Question: I want to disable few columns while editing but those columns will be enabled while adding through navGrid Add.
I am using below code:
'''
colModel: [
{ name: 'Menu_Key_Nm', index: 'Menu_Key_Nm', align: 'left', width: 200, sortable: false, editable: true, editrules: { required: true } },
{ name: 'Menu_Display_Nm', index: 'Menu_Display_Nm', align: 'left', width: 200, sortable: false, editable: true, editrules: { required: true } },
{ name: 'Category', index: 'Category', align: 'left', width: 200, sortable: false, editable: true, editrules: { required: true }, edittype: 'select', editoptions: { dataUrl: '@Url.Action("GetCategoryList", "Admin")'} },
]
'''
In navGrid edit option I am writing the below code:
'''
//edit
{
beforeShowForm: function (form) {
$("#tr_Menu_Key_Nm").attr("disabled", "true");
$('#tr_Category').attr("disabled", "true");
}
url: '@Url.Action("Update")',
closeAfterEdit: true
},
//Add option
{
beforeShowForm: function (form) {
$("#tr_Menu_Key_Nm").attr("disabled", "false");
$('#tr_Category').attr("disabled", "false");
}
}
'''
But I am getting above columns disabled while adding after edit.
Any help is much appreciated. Thanks in advance.

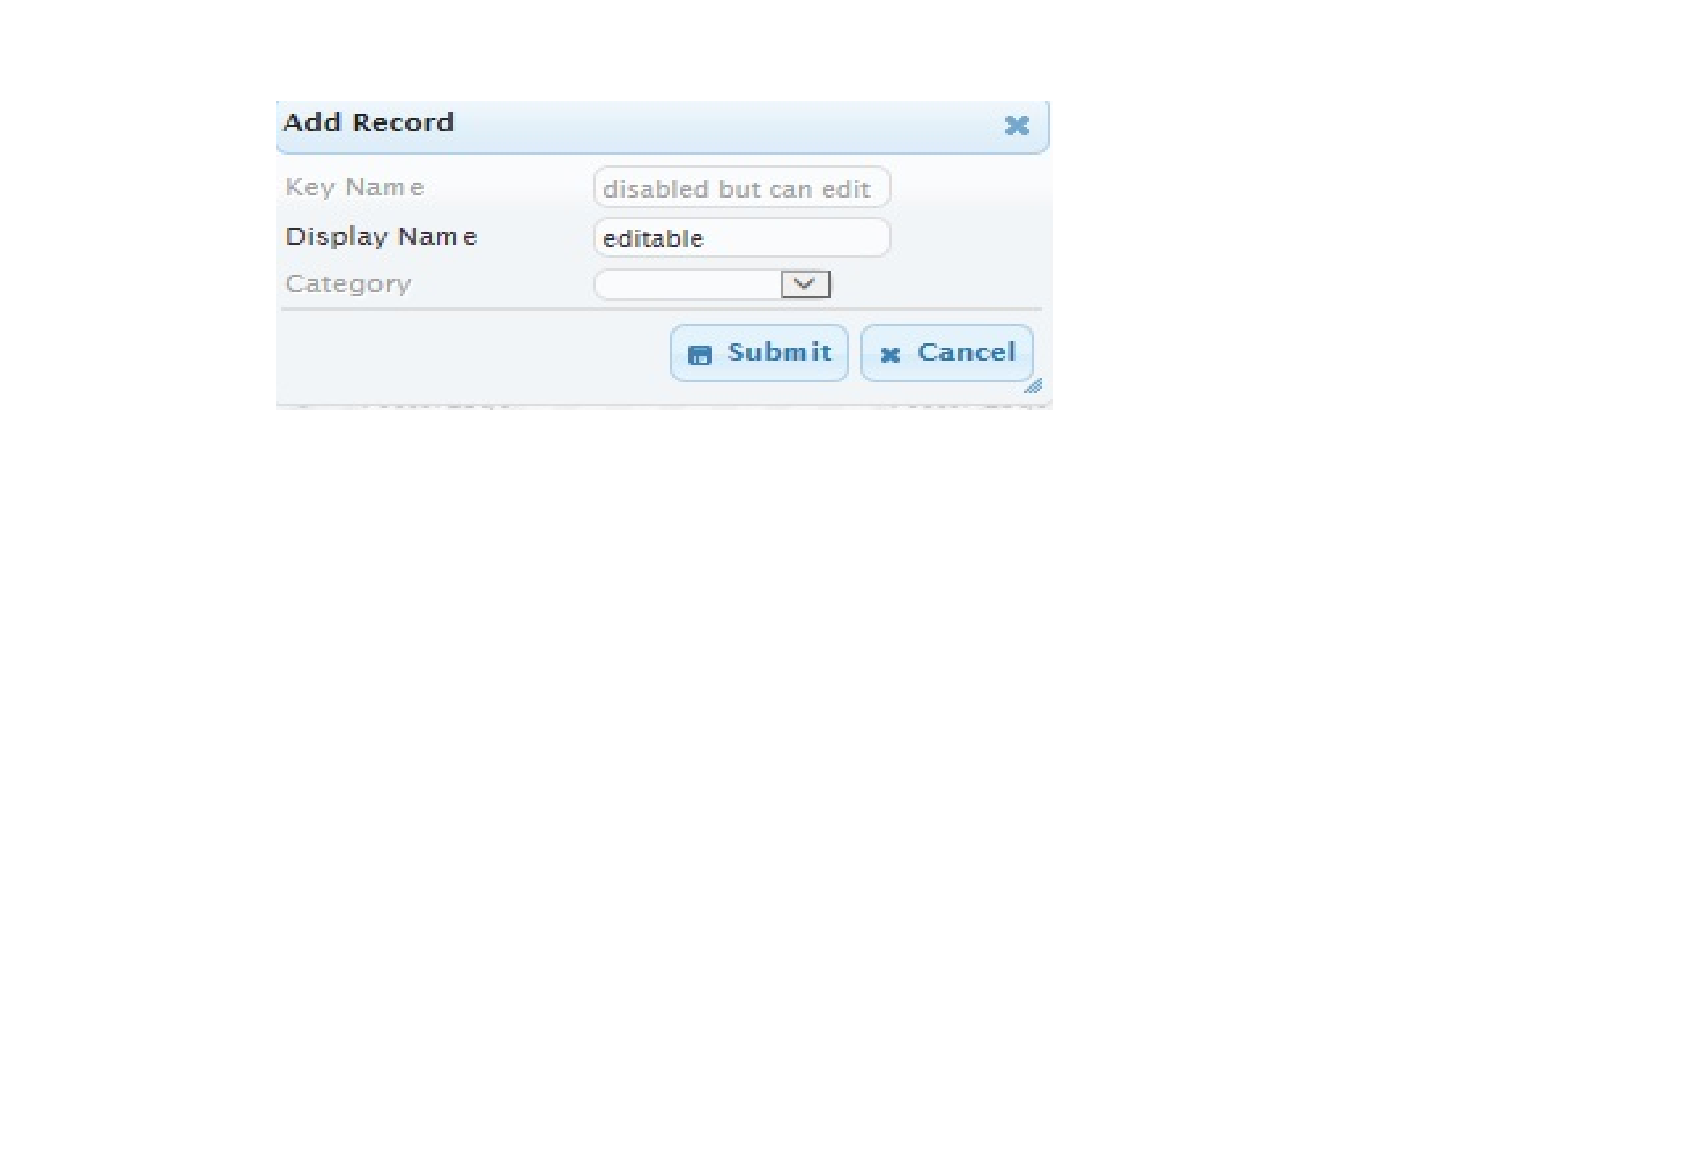
Answer: First of all you should fix the code and use '.prop("disabled", true)' or '.prop("disabled", false)' instead of '.attr("disabled", "true")' and '.attr("disabled", "false")'. If you use very old version of jQuery than you can use 'attr', but in the case the value should be '.attr("disabled", "disabled")' and '.removeAttr("disabled")'.
By the way I develop now new version of <URL>. It allows you 'editable'. Inside of the function you can test whether 'options.mode === "addForm"' and only in the case return true. In case of 'options.mode === "editForm"' you can return "disabled" value which will do exactly the same what you do already in your code.
Try <URL>. It displays

and

The 'editable' property of some columns are defined as 'editable: editableInAddForm', where the function 'editableInAddForm' looks like below
'''
editableInAddForm = function (options) {
if (options.mode === "addForm") {
return true;
}
if (options.mode === "editForm") {
return "disabled";
}
return false; // don't allows editing in other editing modes
}
'''